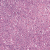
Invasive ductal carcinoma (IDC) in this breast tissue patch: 1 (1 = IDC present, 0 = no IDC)